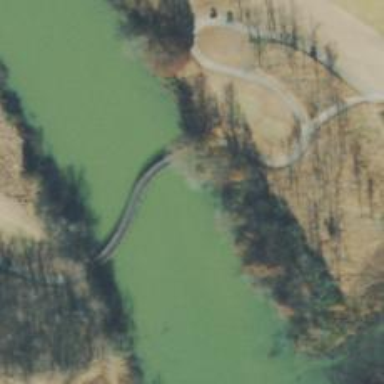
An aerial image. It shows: Path bridge over golf cartpath.